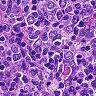
Metastatic tissue present: no